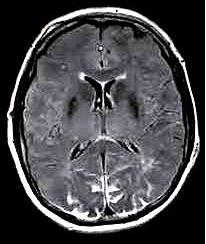
Label: notumor